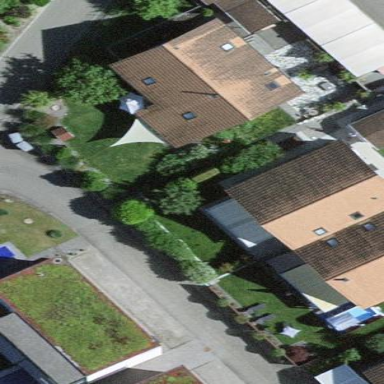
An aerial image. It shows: Residential building.